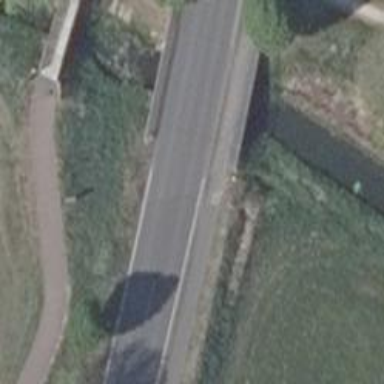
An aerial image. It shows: Primary highway on asphalt bridge.